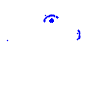
Particle: kaon